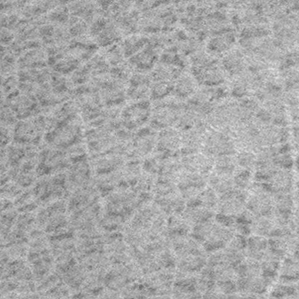
Label: frost